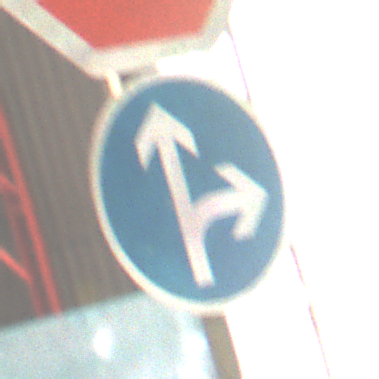
Verkehrszeichen: VorgeschriebeneFahrtrichtungGeradeausOderRechts
Zusatzzeichen oben: Stop
Umgebung: Indoor, Urban
Tageszeit: Midday
Wetter: NotSpecified
Licht: Natural
Jahreszeit: NotSpecified
Kontrast: MediumContrast